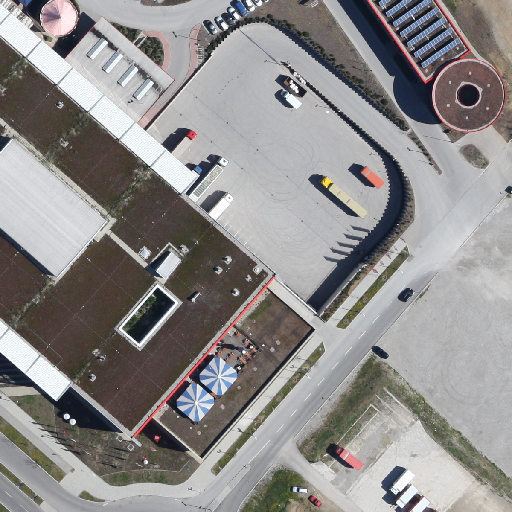
Referring expression: long truck